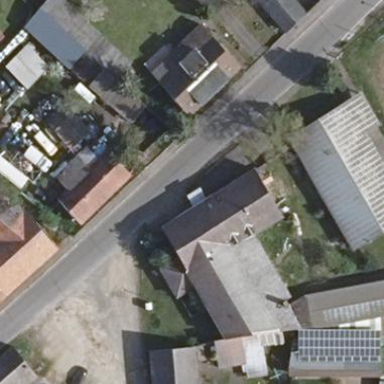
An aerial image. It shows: House with multiple building parts.